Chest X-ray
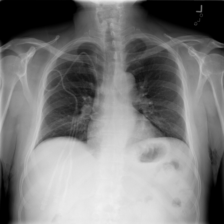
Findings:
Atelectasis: negative
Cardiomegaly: negative
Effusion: negative
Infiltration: negative
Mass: negative
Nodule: negative
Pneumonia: negative
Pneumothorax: negative
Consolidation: negative
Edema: negative
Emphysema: negative
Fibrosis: negative
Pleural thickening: negative
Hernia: negative